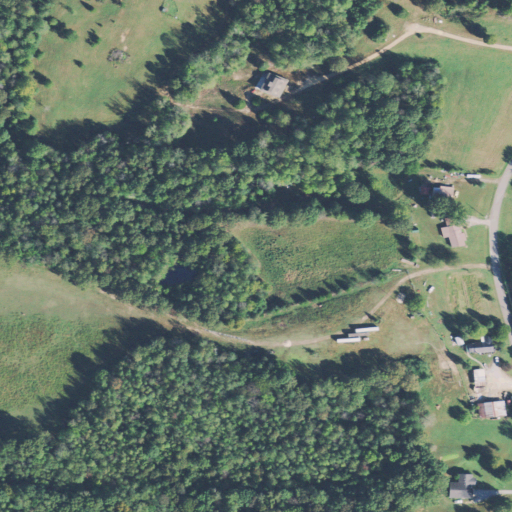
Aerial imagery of ridge(s) in Tennessee named Pea Ridge containing deciduous forest, pasture, mixed forest, open development, and low intensity development